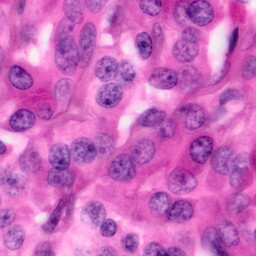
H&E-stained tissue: Pancreatic